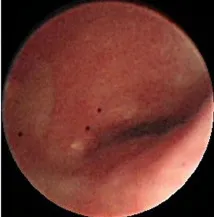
(D) Complete collapse without cartilage rings at the middle trachea was observed after stent removal.
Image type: endoscopy (airway_endoscopy)